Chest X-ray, PA view. Patient: 43 years old, sex M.
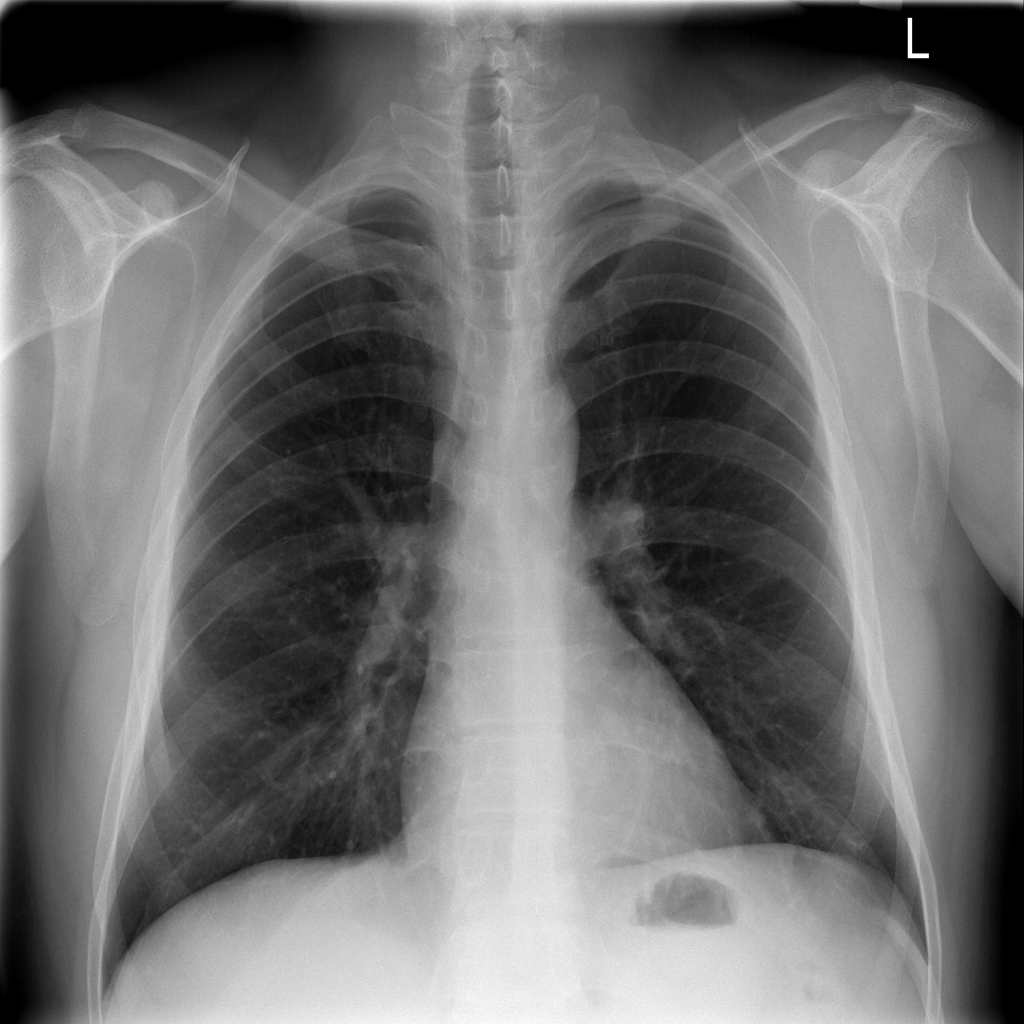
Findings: No Finding